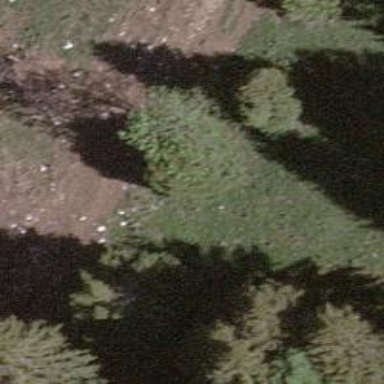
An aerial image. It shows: Single tag "natural: tree."